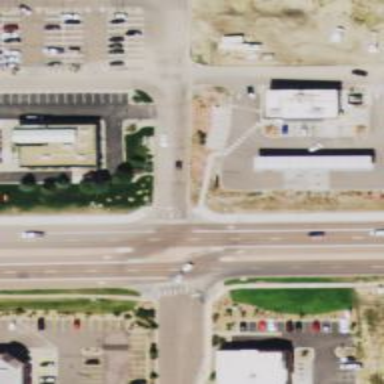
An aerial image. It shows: Asphalt road with secondary link designation.